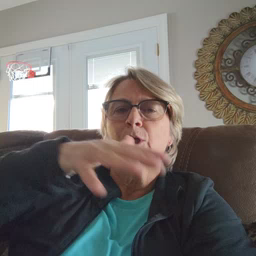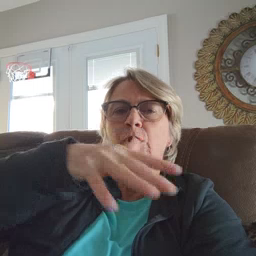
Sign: helicopter